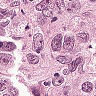
Metastatic tissue present: yes